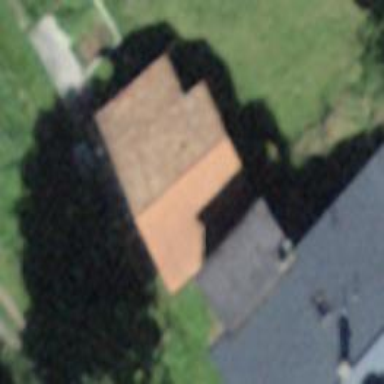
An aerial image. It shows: Rural barn.